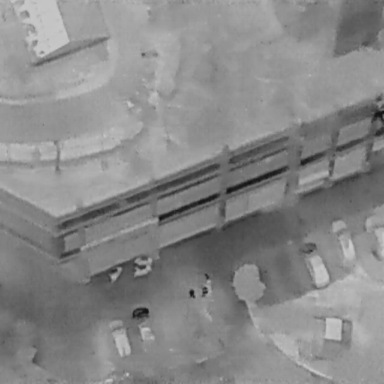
There are five Cars in the infrared image.